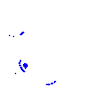
Particle: electron